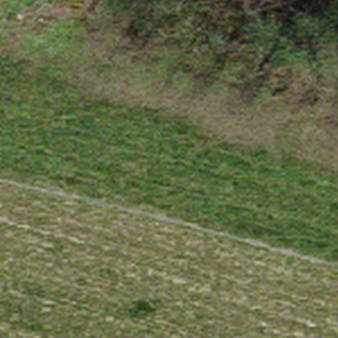
Label: other